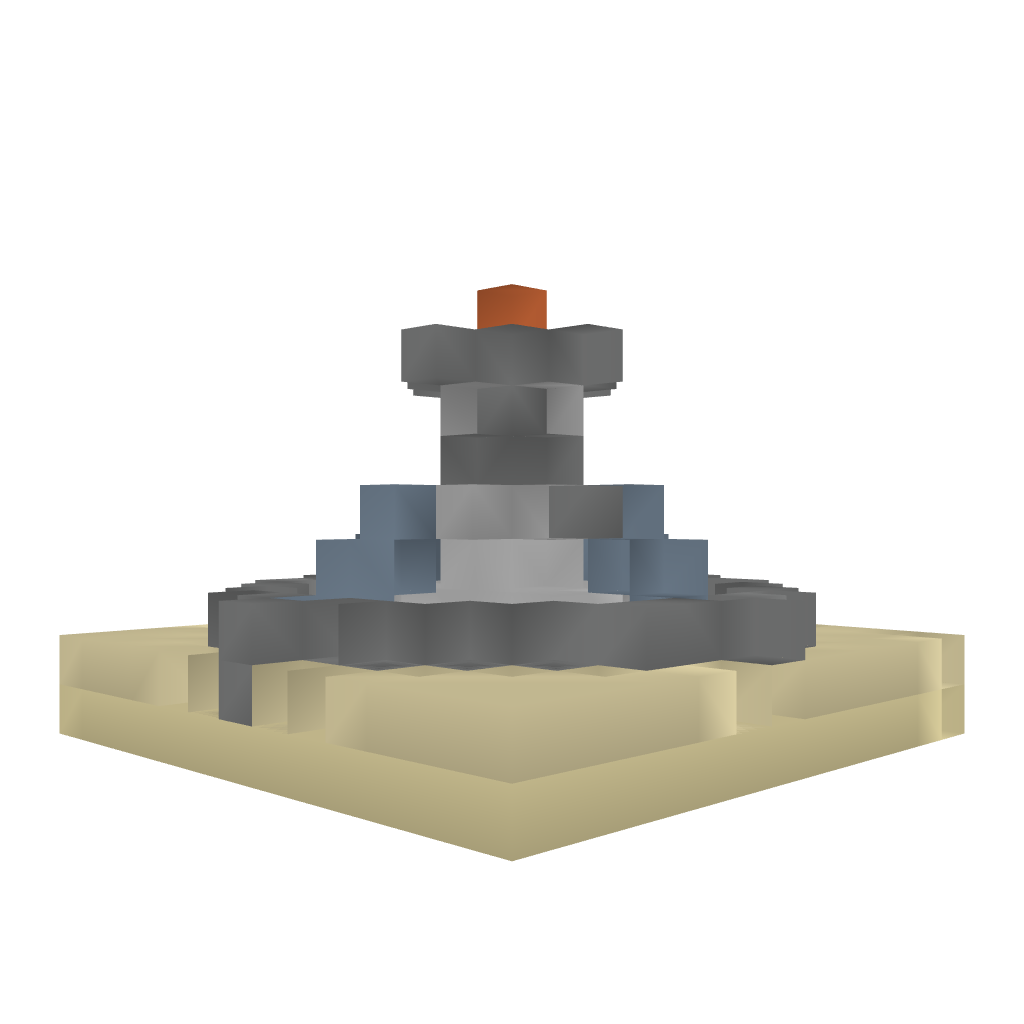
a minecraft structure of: Cactus Fountain